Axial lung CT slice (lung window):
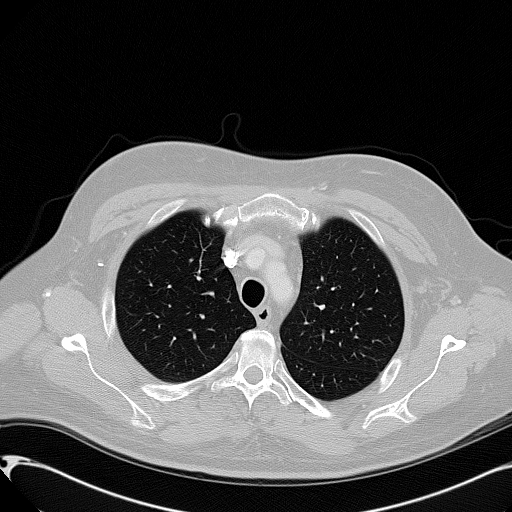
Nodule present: no